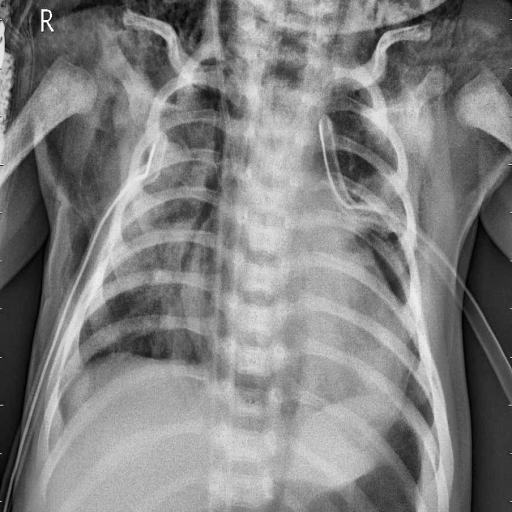
Finding: PNEUMONIA